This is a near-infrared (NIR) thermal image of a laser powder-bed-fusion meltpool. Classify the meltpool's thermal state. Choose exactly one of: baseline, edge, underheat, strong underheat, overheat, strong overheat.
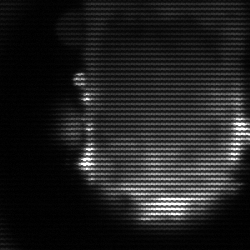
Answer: baseline